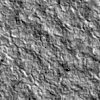
Atmospheric dust classification: not_dusty